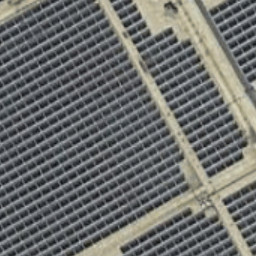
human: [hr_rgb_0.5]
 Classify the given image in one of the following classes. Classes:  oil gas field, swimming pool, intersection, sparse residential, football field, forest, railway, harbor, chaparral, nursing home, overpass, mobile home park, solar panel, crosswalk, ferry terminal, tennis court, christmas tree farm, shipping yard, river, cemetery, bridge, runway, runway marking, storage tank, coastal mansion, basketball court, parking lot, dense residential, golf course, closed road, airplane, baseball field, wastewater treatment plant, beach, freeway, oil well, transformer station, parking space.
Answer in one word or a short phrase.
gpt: solar panel